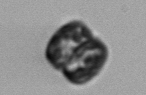
Label: Thalassiosira